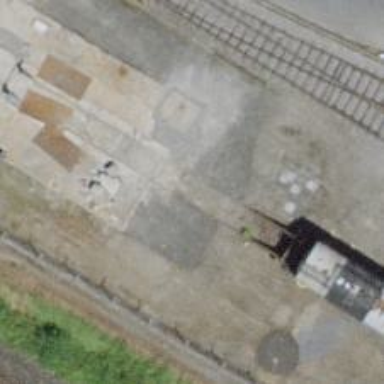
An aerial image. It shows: Railway buffer stop.